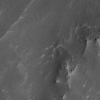
Atmospheric dust classification: not_dusty